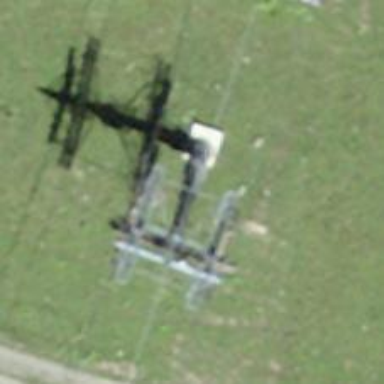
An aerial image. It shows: Pylon for aerialway.